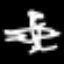
Label: angel